Question: When I try to use UIBarButtonItem's "initWithImage" to initialize a navigation bar custom image, it comes out washed-up and stretched against a black navigation bar. This is how I create it:
'''
UIBarButtonItem *button = [[UIBarButtonItem alloc] initWithImage:[UIImage imageNamed:@"gear.png"] style:UIBarButtonItemStyleBordered target:self action:@selector(showSetting:)];
'''
Here is what it looks like:

Any idea if it's a problem with the image? I got it from a set of icons I bought.
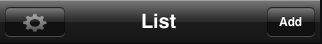
Answer: The displayed images on bar button items are 'derived' from the source image (it uses only the alpha channel values in rendering but that all looks ok in your image). Its possibly just not the right size - you might need to open the image file and crop it to the right size.
You could also try looking at whether setting the property (inherited by from ) can be used to adjust the size in a way to stop it getting stretched.
Doco on the bar item images says the following: